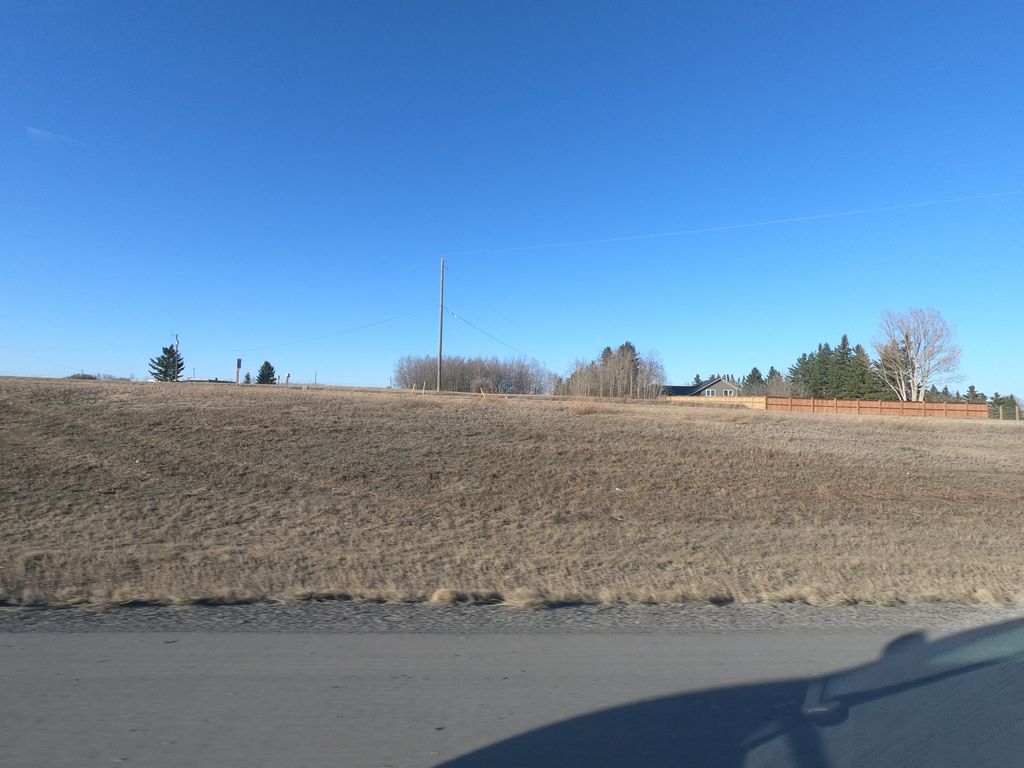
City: calgary